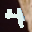
Label: 4